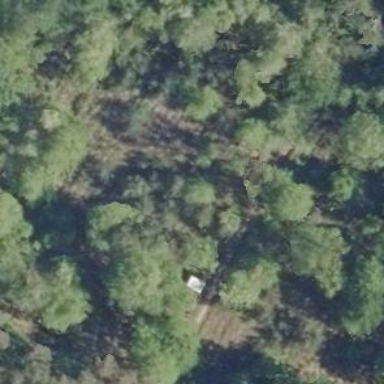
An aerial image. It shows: Shelter that serves as hunting stand.